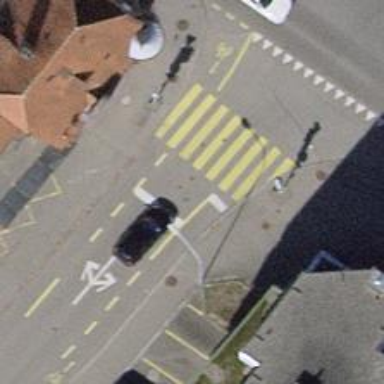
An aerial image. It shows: Road with traffic signals.